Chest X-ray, PA view. Patient: 70 years old, sex F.
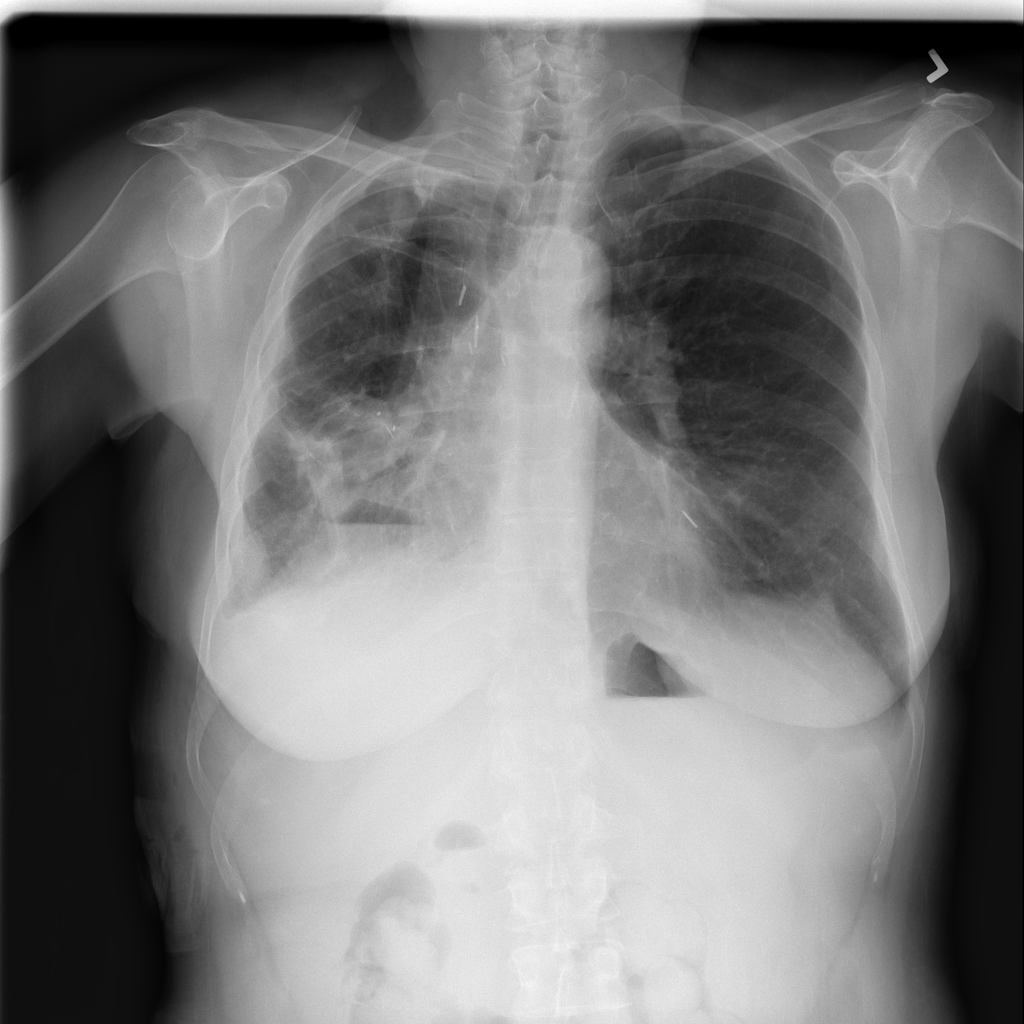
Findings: No Finding